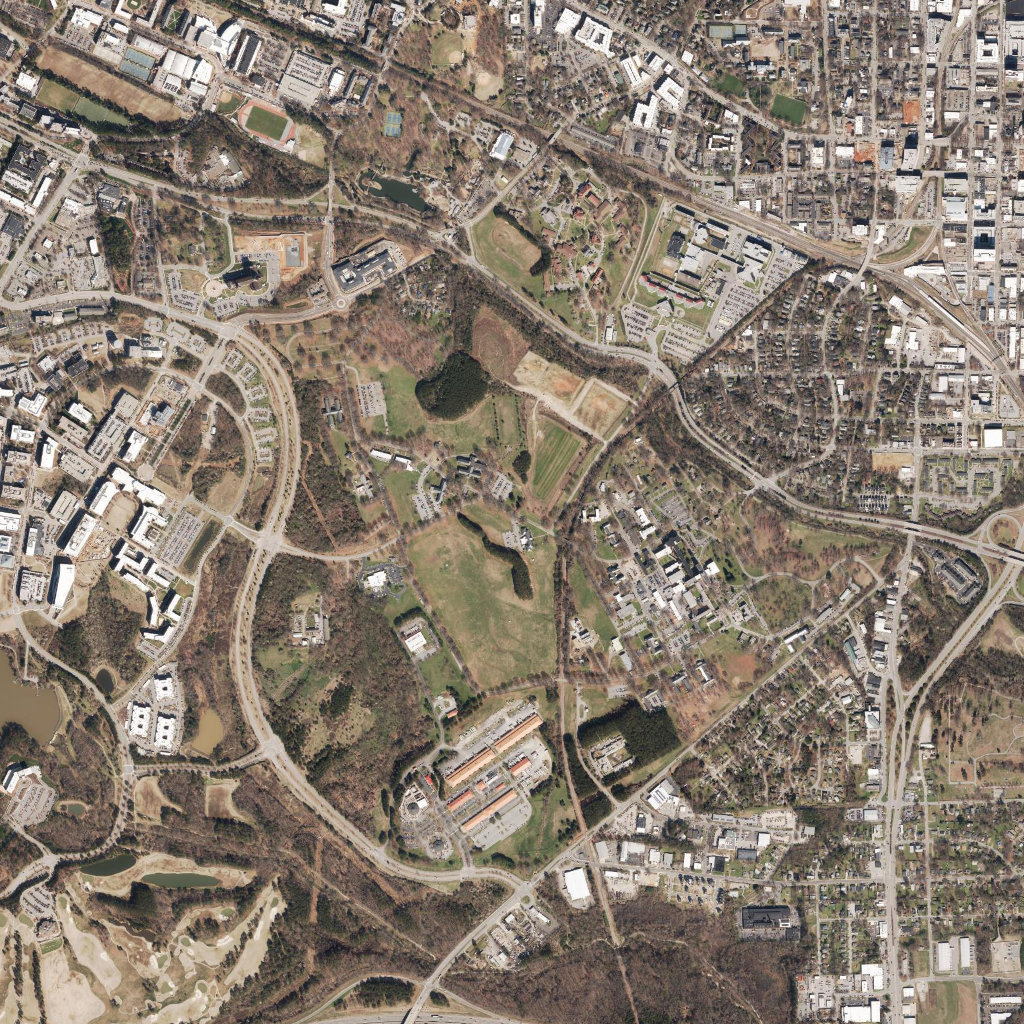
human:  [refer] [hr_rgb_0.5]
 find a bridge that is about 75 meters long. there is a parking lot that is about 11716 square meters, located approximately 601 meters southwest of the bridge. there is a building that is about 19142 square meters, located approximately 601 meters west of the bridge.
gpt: <box>[[89, 16, 92, 17, 0]]</box>